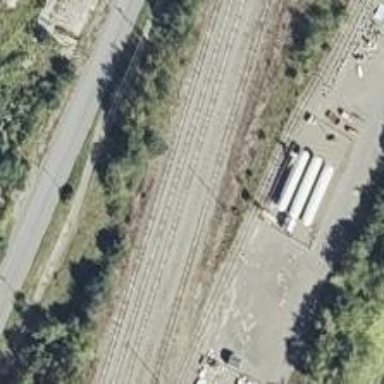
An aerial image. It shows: Railway siding with rails.